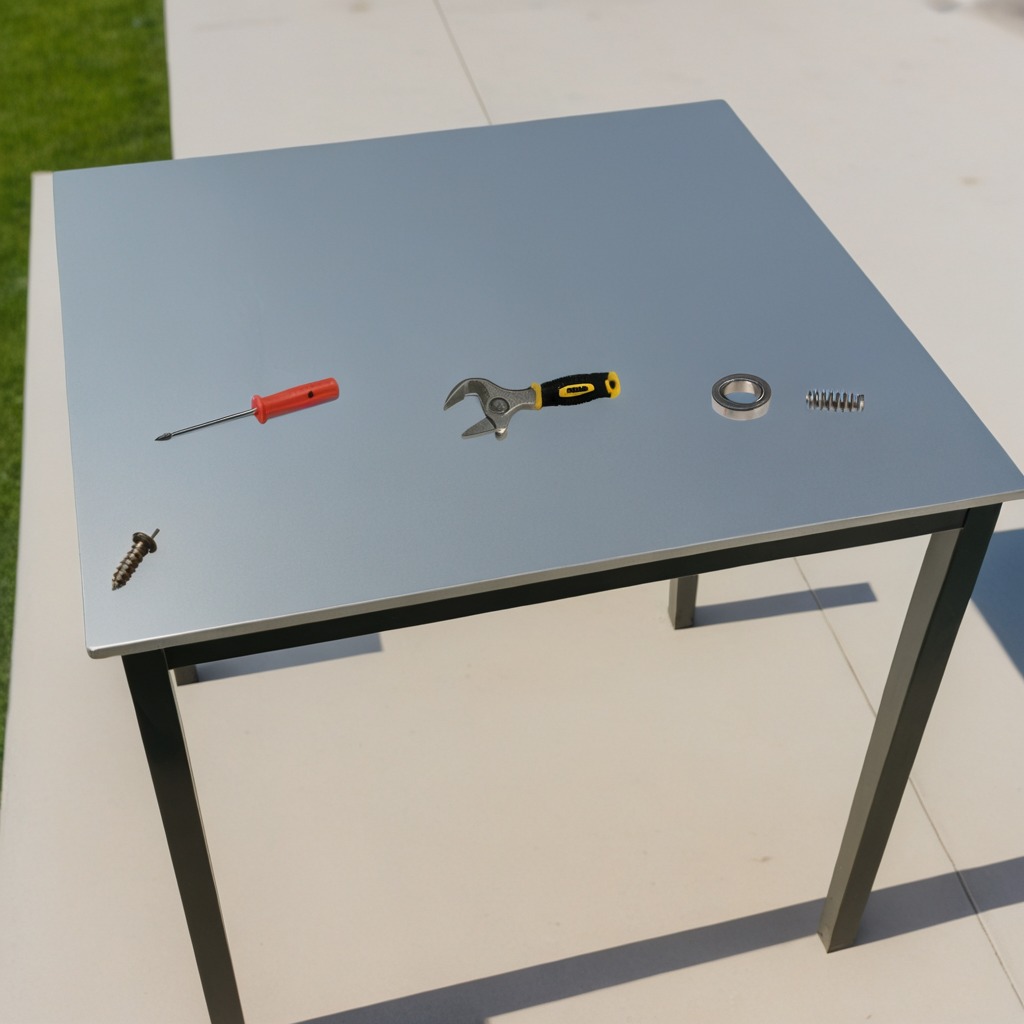
A ball bearing, a screw, a spring, a screwdriver, and a wrench are lying on the table.